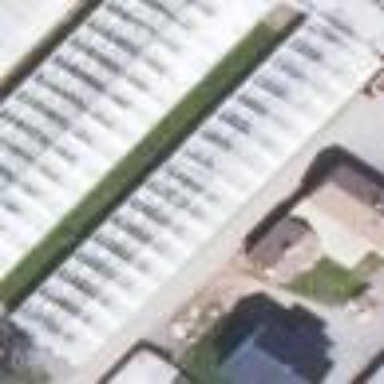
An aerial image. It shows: Greenhouse.